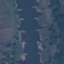
Land use / land cover: River